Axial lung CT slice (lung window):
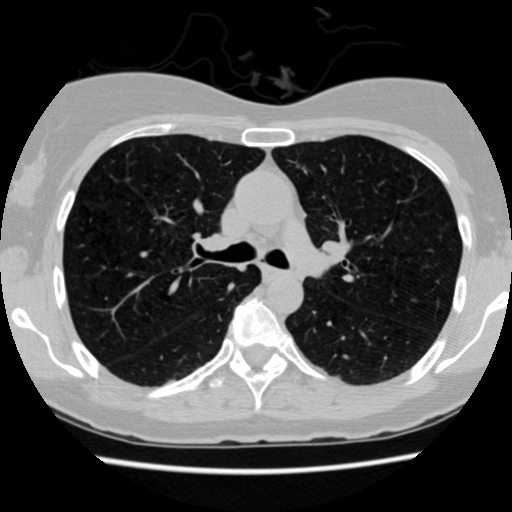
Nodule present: no